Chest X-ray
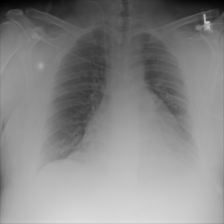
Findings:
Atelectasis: negative
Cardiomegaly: negative
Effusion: negative
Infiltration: positive
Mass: negative
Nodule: negative
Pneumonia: negative
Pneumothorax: negative
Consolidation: negative
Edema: negative
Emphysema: negative
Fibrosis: negative
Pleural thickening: negative
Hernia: negative